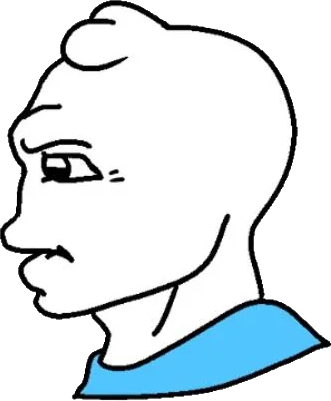
Label: 4_Yes_Chad